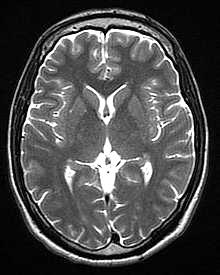
Label: notumor